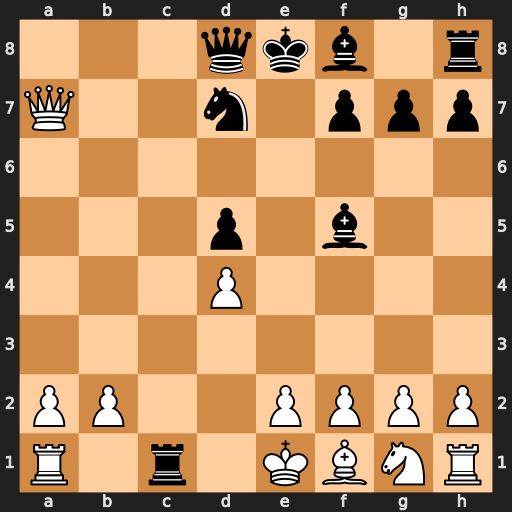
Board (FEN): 3qkb1r/Q2n1ppp/8/3p1b2/3P4/8/PP2PPPP/R1r1KBNR
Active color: w
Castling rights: KQk
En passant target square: -
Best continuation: Rxc1 Bb4+ Kd1